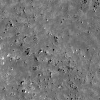
Atmospheric dust classification: not_dusty